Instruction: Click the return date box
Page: home
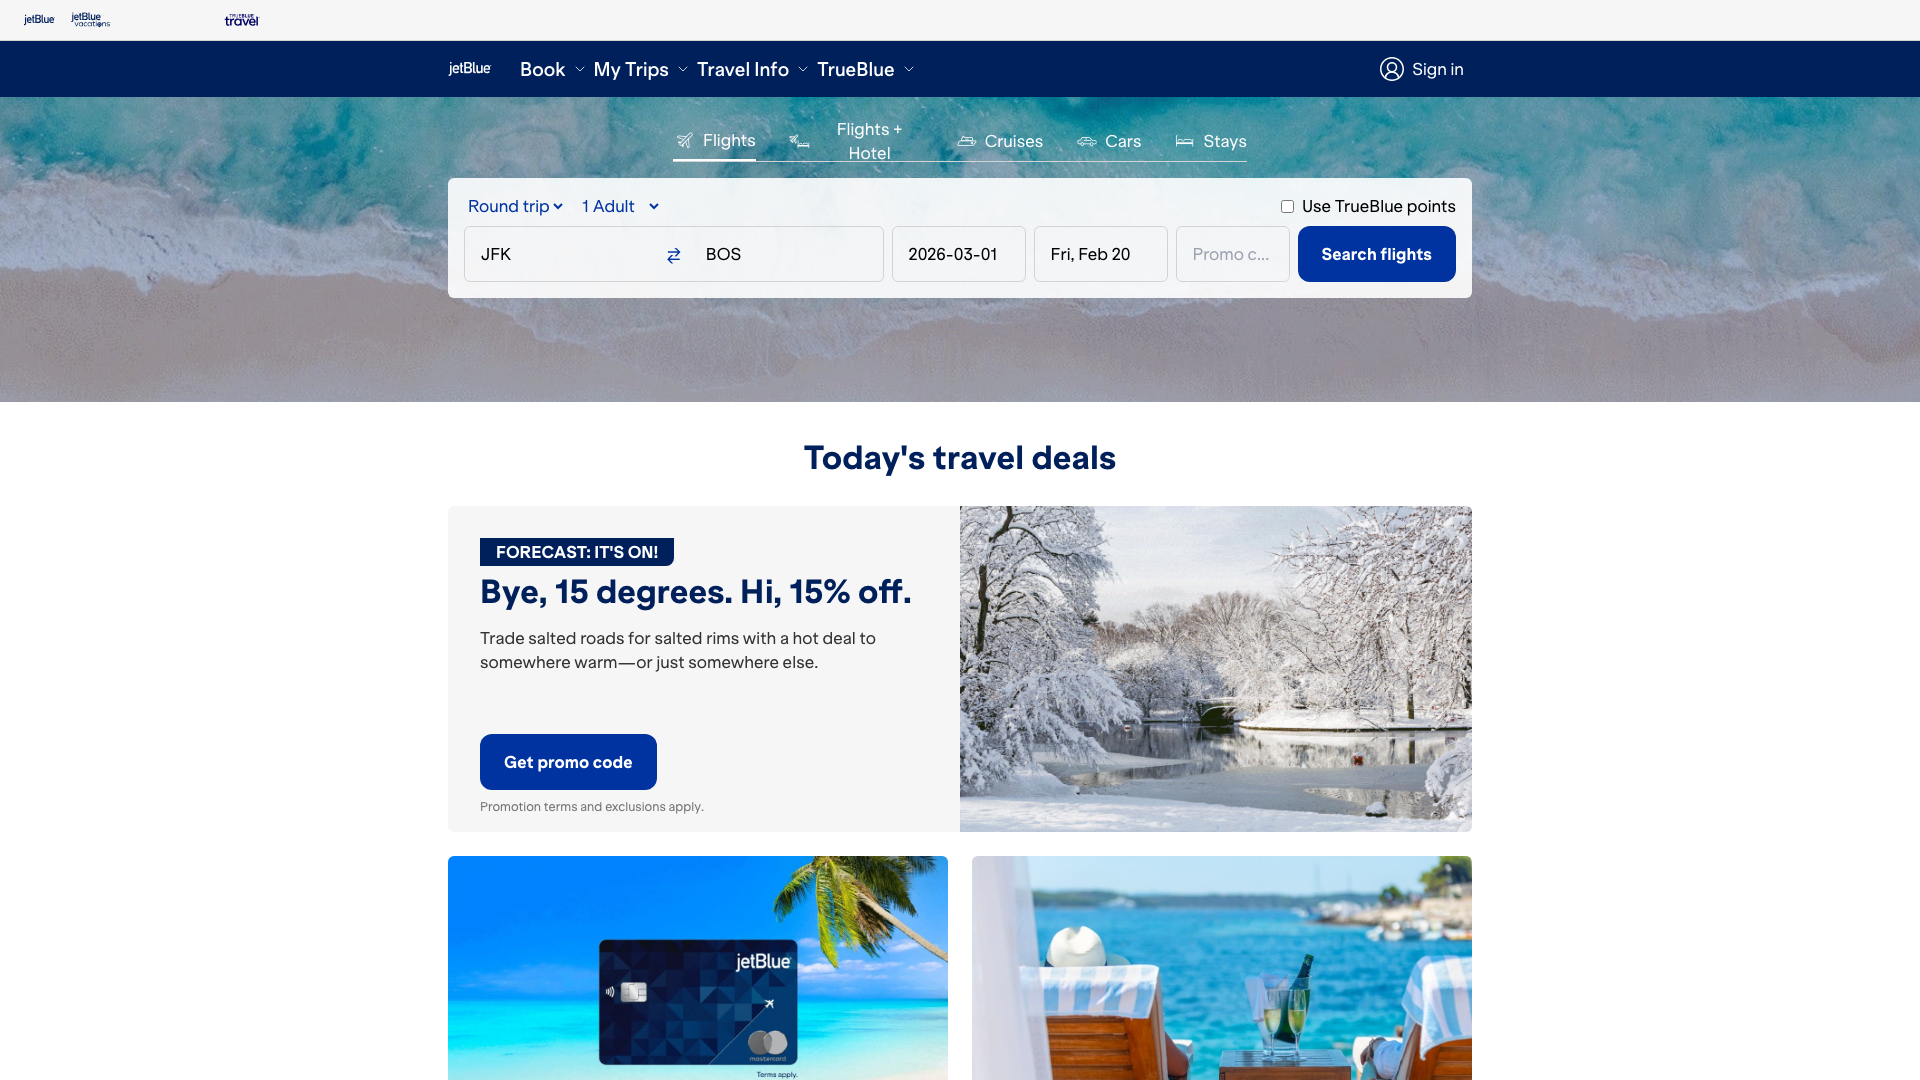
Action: click